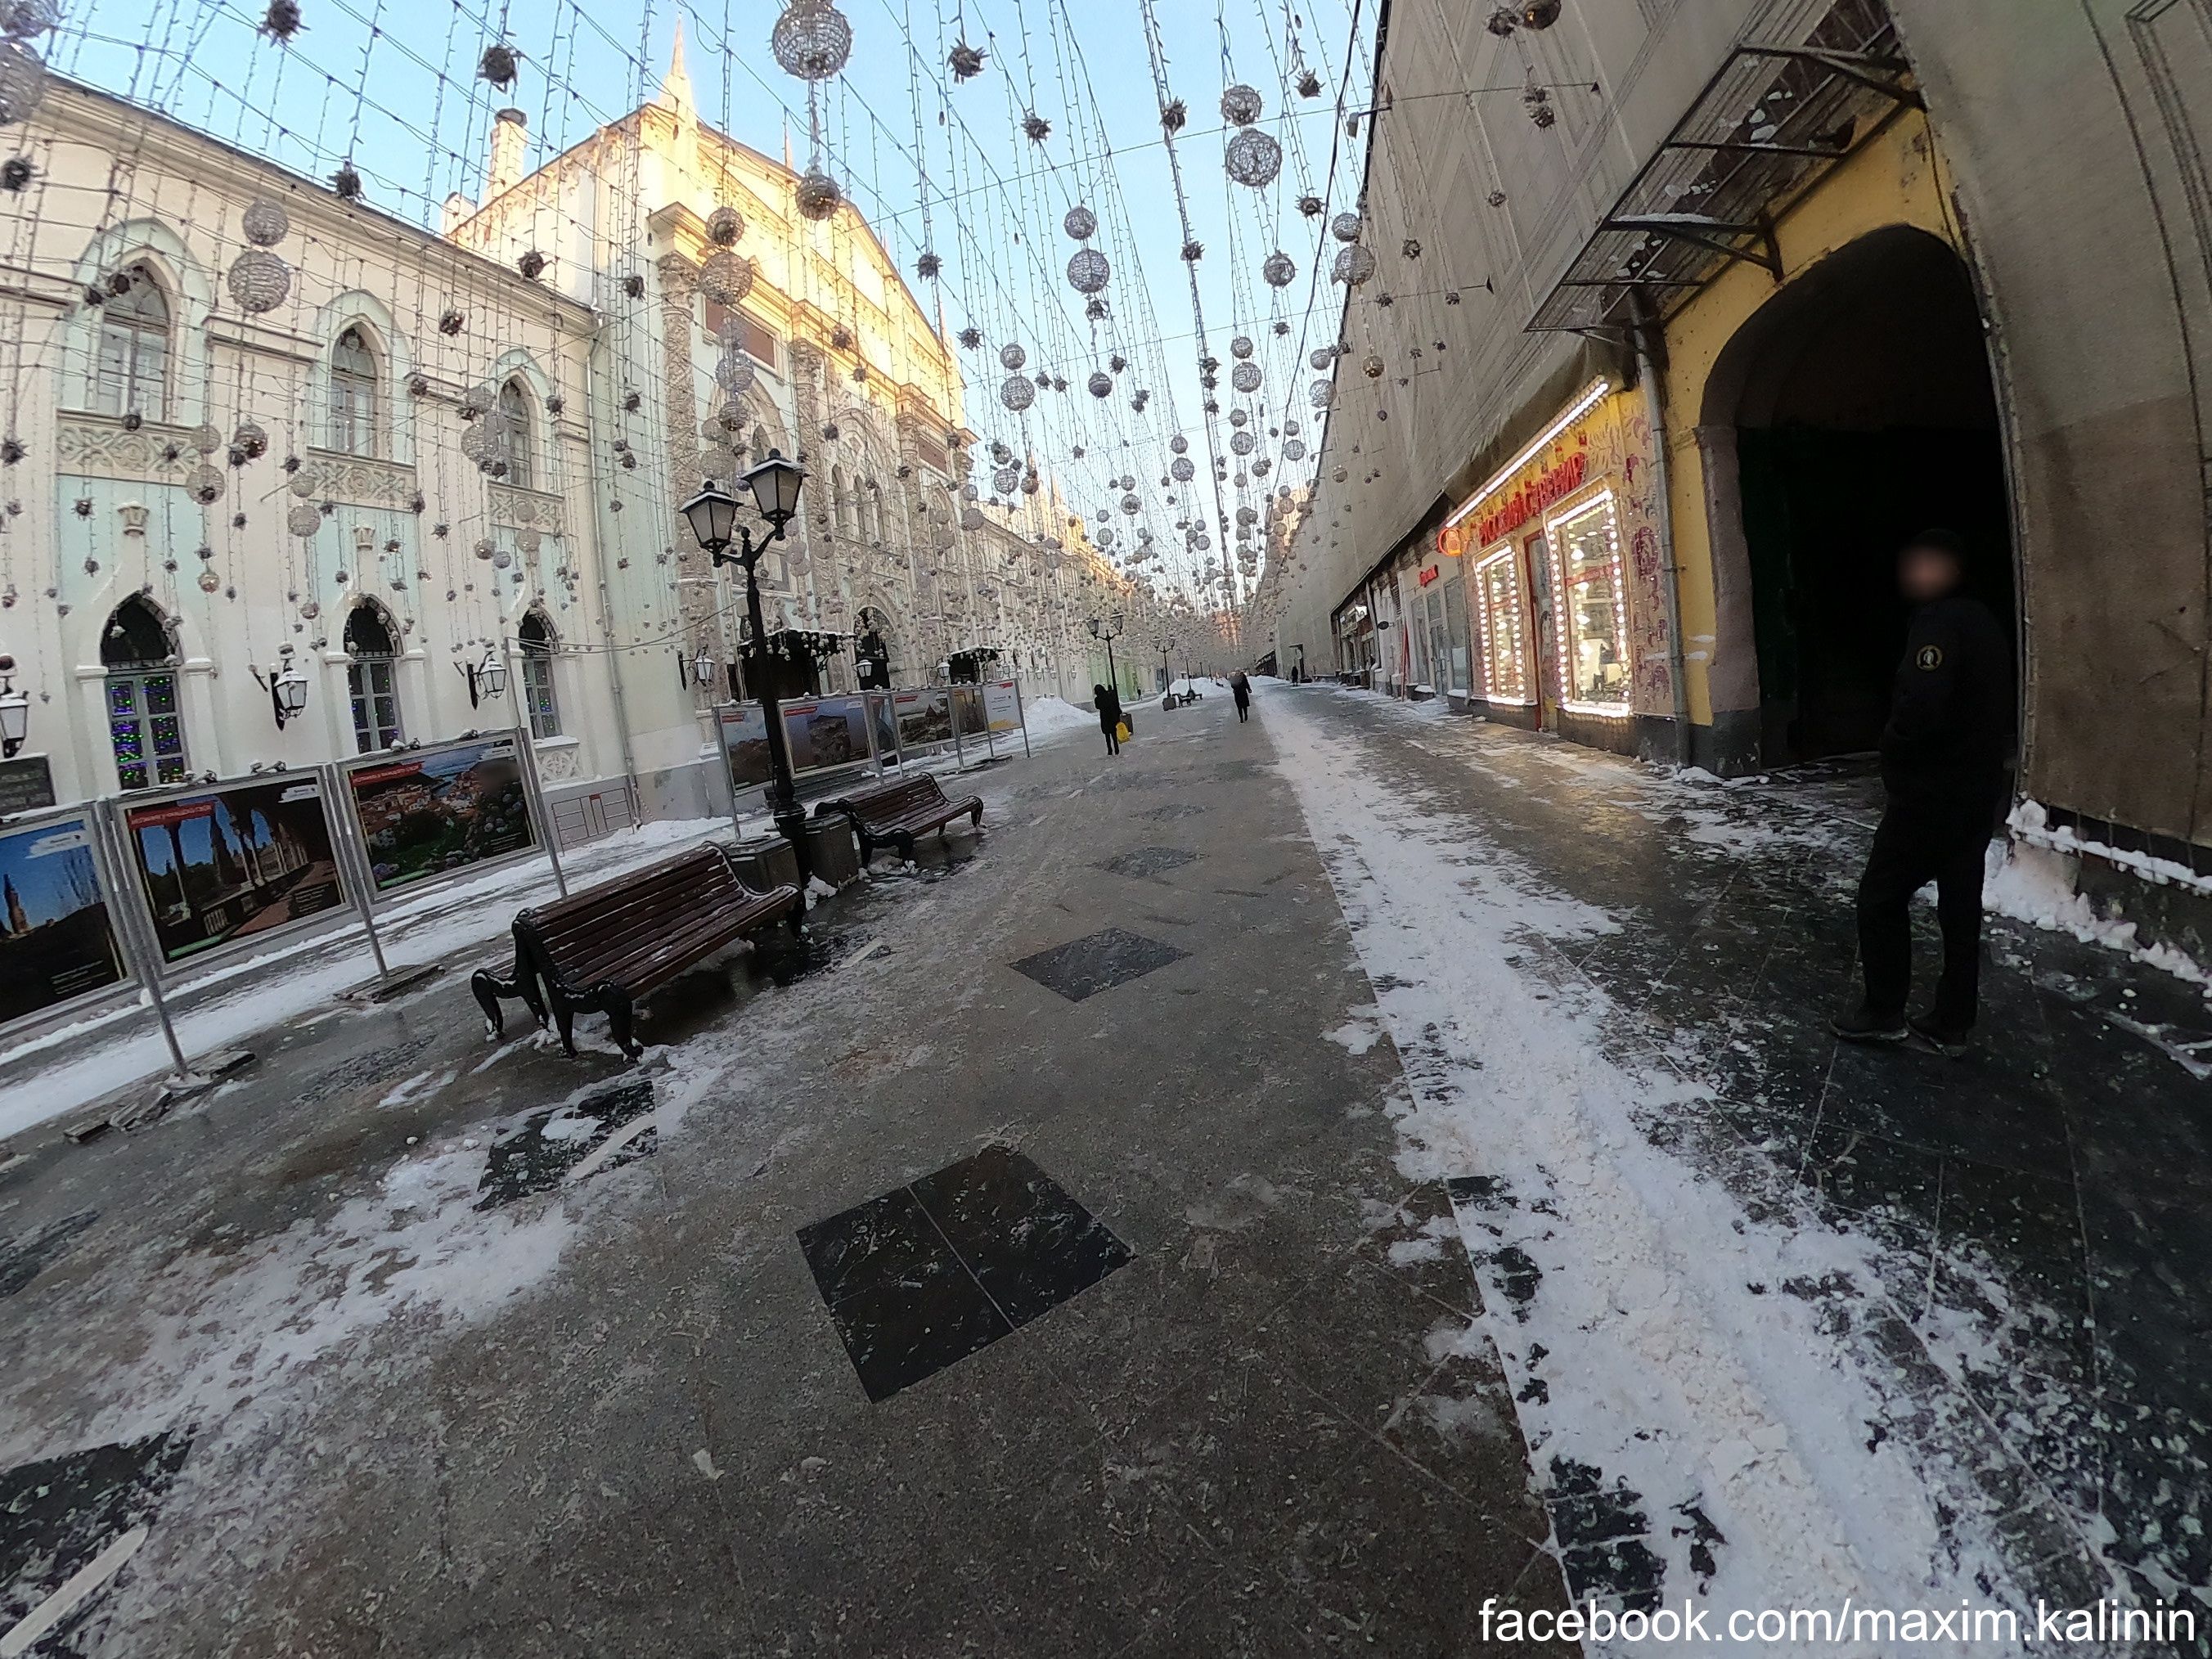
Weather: snowy
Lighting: day
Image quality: good
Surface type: walking surface
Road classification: pedestrian
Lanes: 1
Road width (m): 10
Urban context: urban centre
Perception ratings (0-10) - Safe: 1.78, Lively: 7.81, Beautiful: 2.74, Boring: 8.31, Depressing: 6.61, Wealthy: 7.96